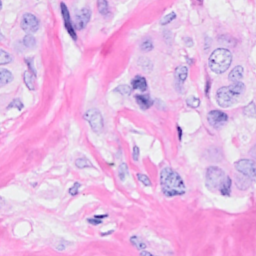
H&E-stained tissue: Breast